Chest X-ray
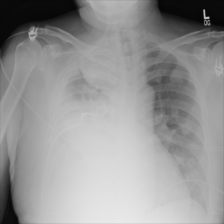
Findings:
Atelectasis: negative
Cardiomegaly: negative
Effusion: positive
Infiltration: positive
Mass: positive
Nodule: negative
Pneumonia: negative
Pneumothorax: negative
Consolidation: positive
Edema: negative
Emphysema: negative
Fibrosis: negative
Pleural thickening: negative
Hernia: negative